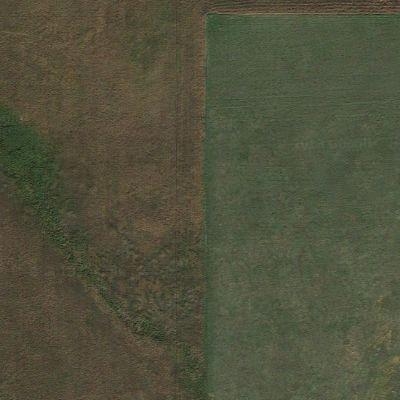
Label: Field